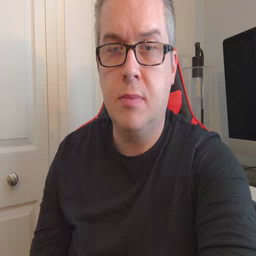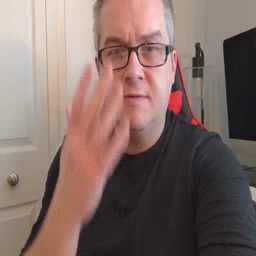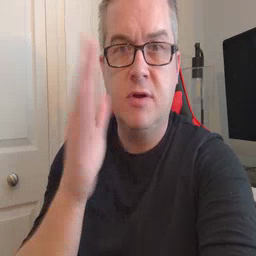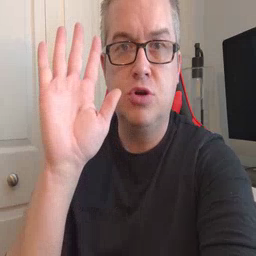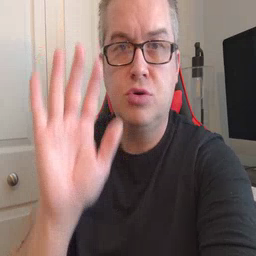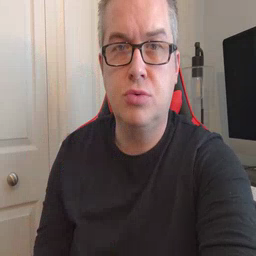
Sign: finish